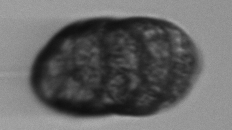
Label: Margalefidinium